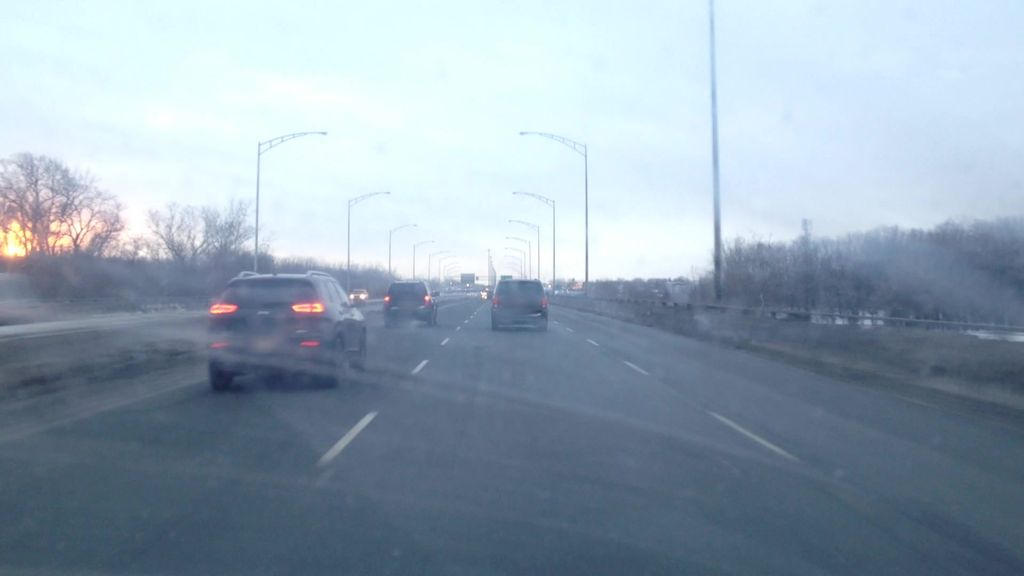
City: montreal